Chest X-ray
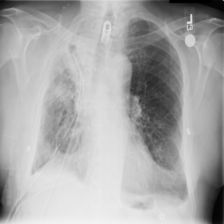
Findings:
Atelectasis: negative
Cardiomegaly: negative
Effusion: positive
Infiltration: positive
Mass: negative
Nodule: negative
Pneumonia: negative
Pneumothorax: negative
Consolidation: negative
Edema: negative
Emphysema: negative
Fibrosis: negative
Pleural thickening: negative
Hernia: negative